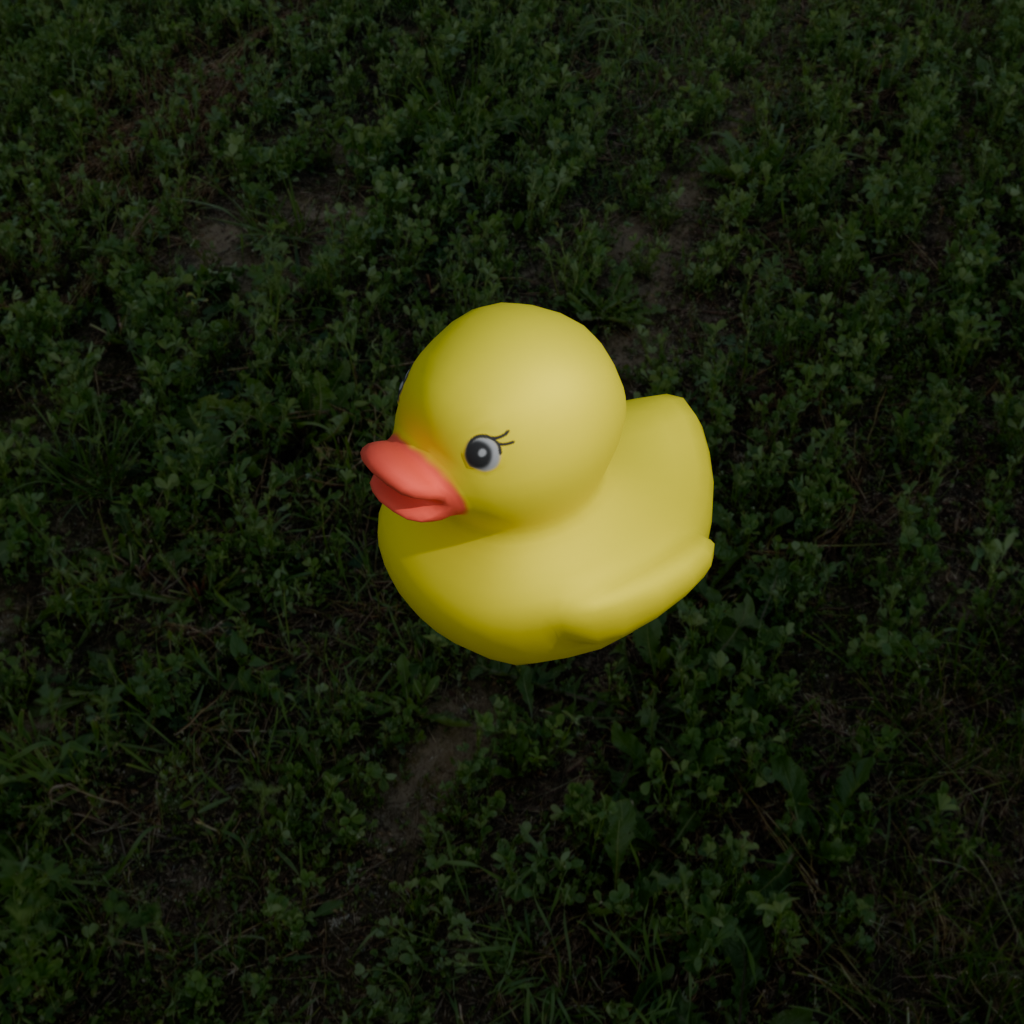
an image of a yellow rubber duck seen from <front_left> in a green field under a cloudy sky at sunset.